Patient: sex M, age 49
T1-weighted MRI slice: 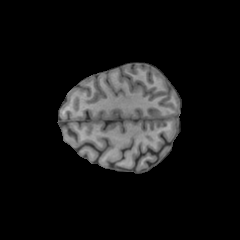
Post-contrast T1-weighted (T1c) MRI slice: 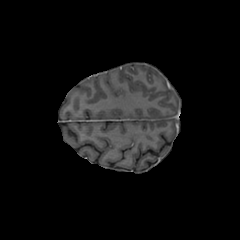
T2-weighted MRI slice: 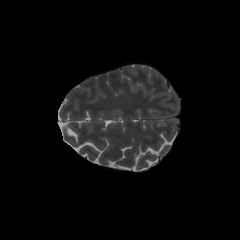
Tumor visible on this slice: no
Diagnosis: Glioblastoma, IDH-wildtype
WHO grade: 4